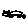
Label: cat